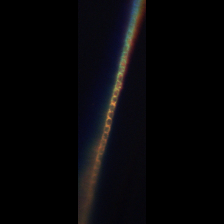
Taxon: Chaetoceros
Group: Diatoms